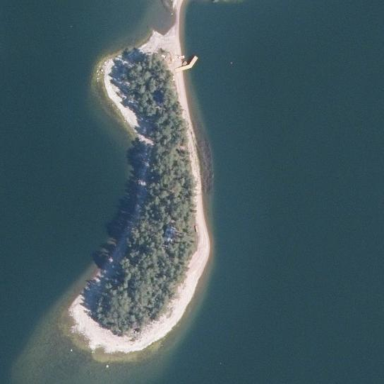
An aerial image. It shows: Island with natural coastline.